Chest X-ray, PA view. Patient: 27 years old, sex F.
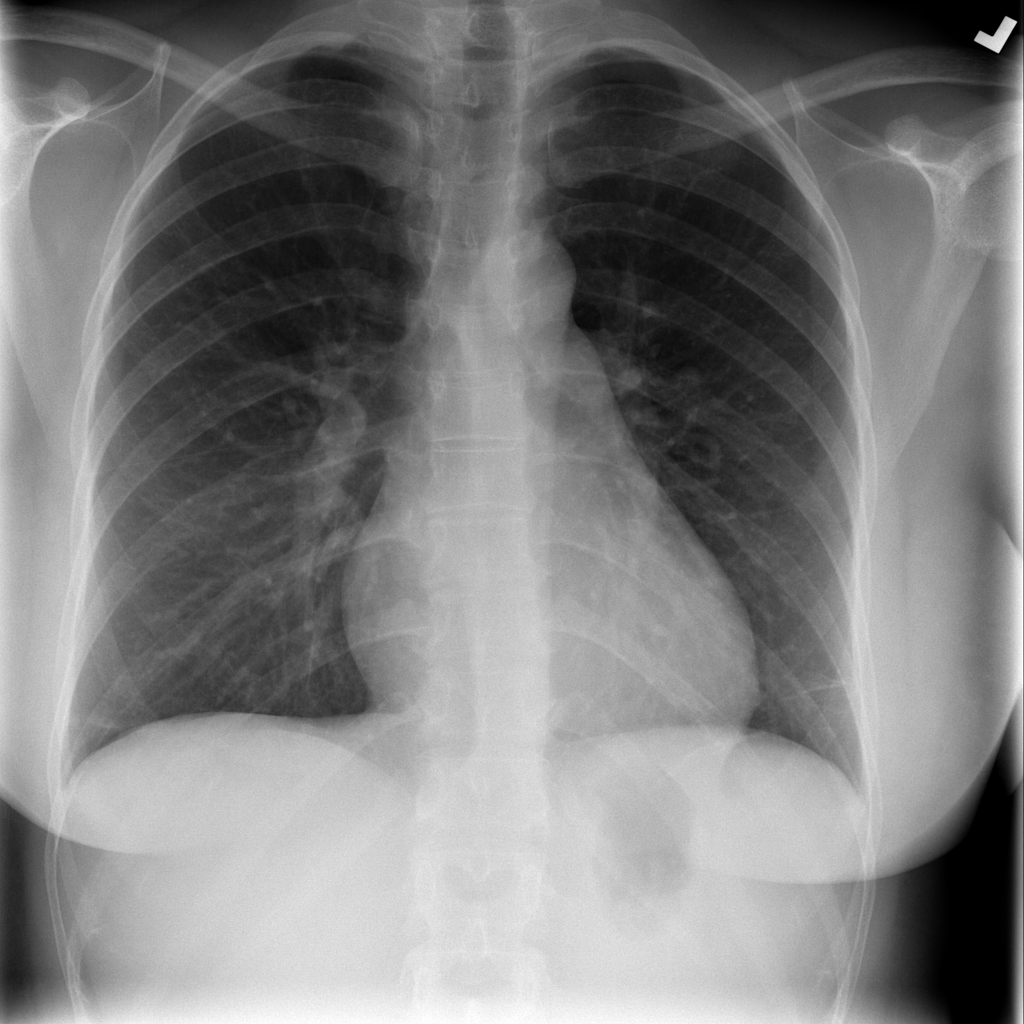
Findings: Cardiomegaly, Effusion